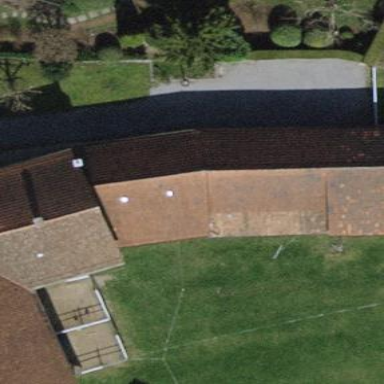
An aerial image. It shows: Building with tiled roof.